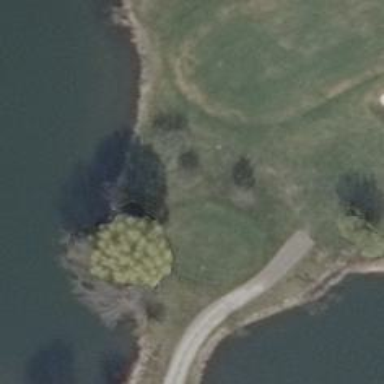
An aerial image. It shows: Golf tee.